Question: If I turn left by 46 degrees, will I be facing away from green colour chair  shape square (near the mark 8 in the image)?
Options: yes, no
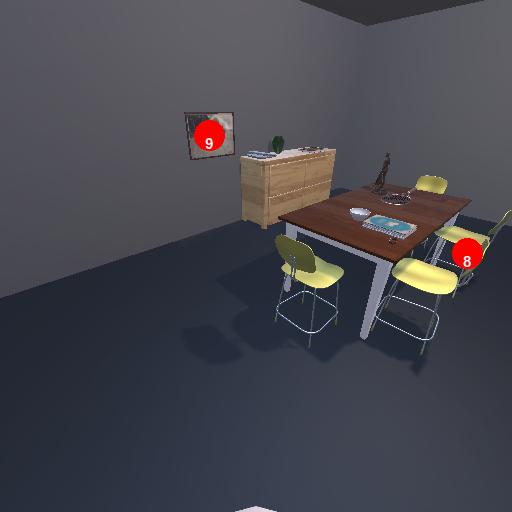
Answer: yes